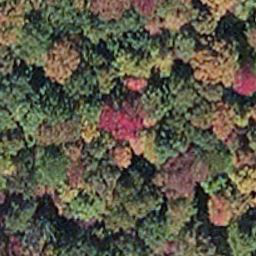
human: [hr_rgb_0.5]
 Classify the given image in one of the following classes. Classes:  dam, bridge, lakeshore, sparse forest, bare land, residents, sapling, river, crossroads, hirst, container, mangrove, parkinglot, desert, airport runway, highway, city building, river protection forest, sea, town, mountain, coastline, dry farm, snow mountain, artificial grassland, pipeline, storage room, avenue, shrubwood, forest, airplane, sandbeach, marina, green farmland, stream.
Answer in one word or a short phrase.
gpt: mangrove